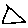
Label: triangle